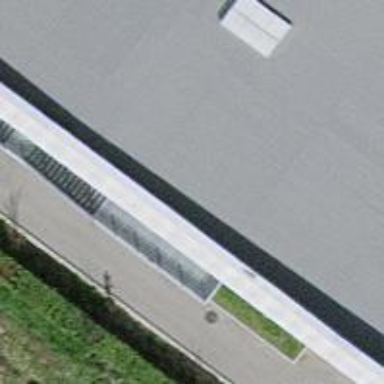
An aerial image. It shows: Footway with metal surface.